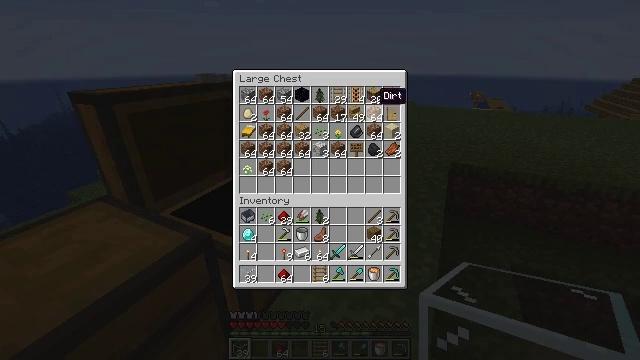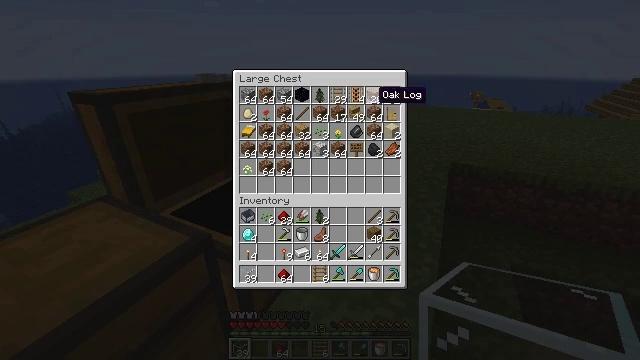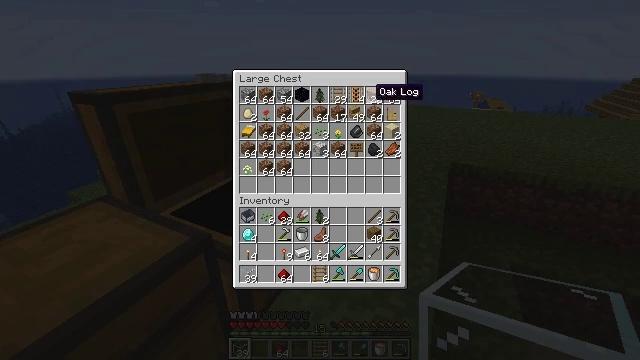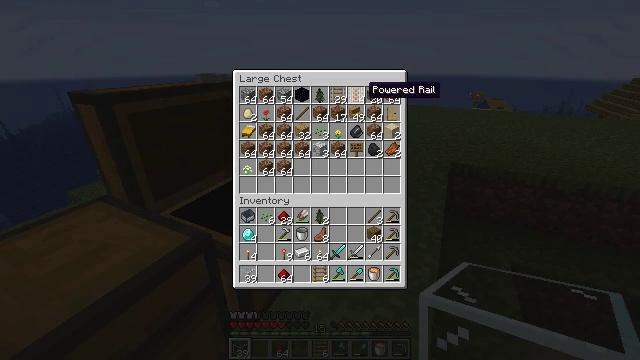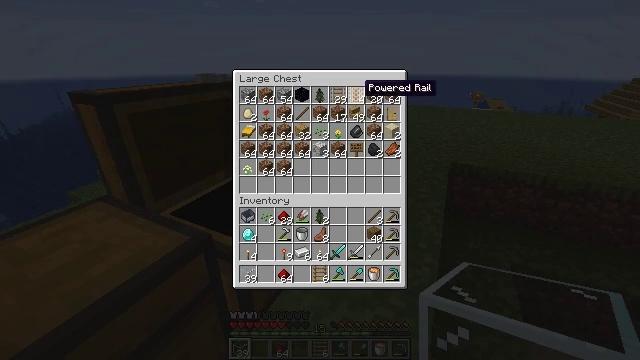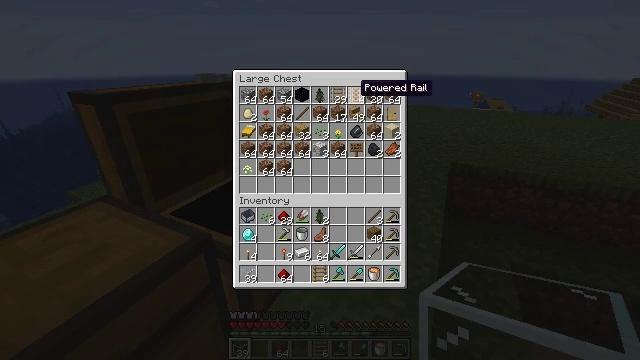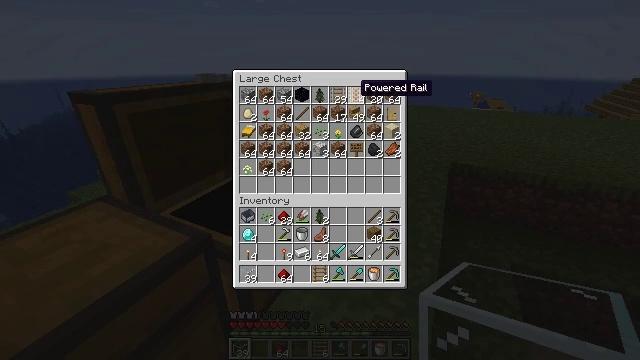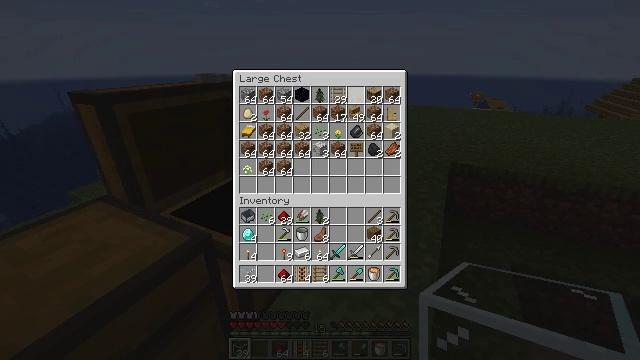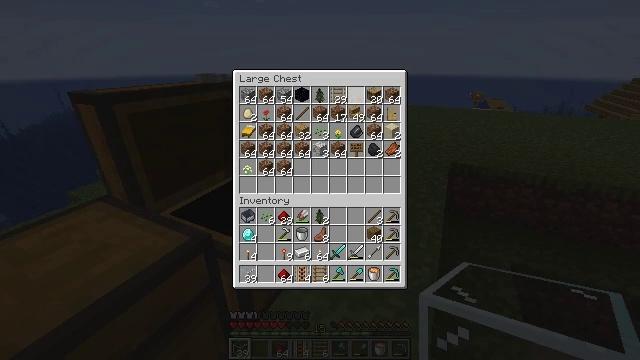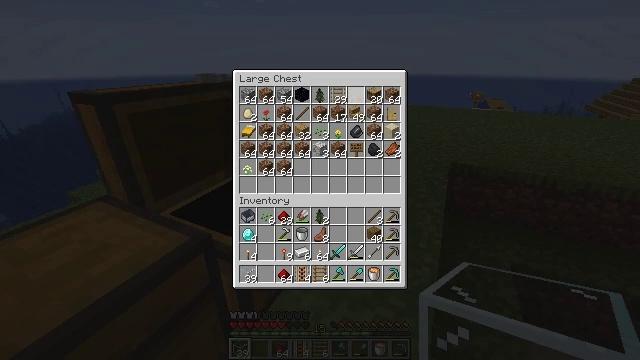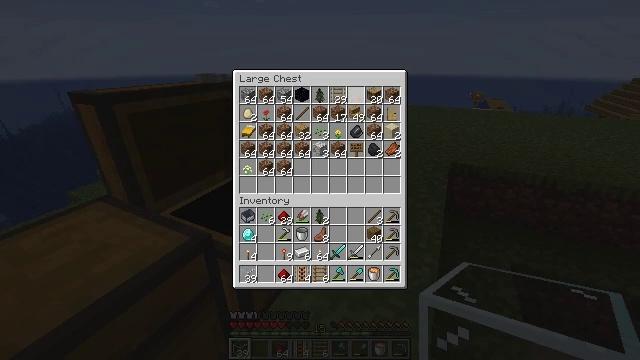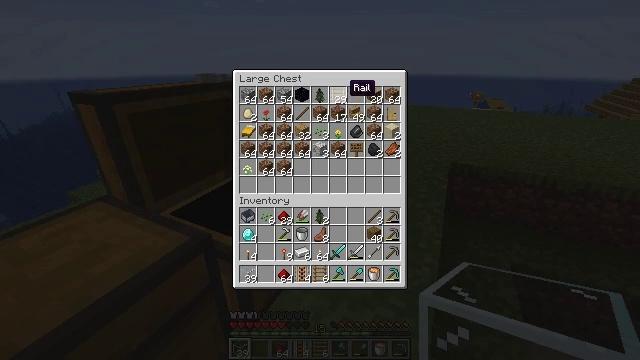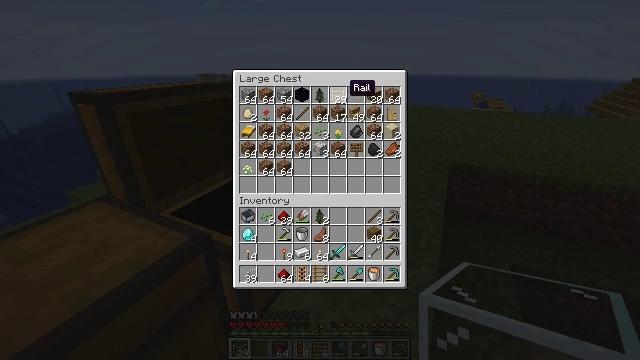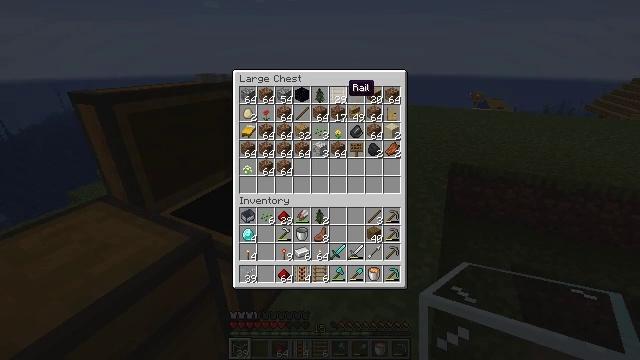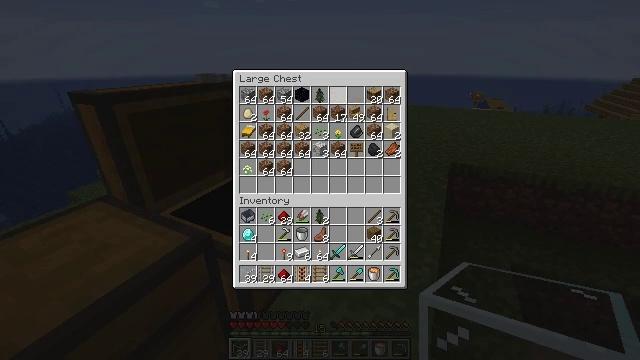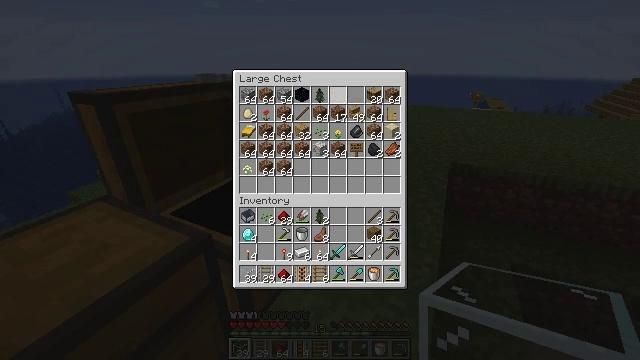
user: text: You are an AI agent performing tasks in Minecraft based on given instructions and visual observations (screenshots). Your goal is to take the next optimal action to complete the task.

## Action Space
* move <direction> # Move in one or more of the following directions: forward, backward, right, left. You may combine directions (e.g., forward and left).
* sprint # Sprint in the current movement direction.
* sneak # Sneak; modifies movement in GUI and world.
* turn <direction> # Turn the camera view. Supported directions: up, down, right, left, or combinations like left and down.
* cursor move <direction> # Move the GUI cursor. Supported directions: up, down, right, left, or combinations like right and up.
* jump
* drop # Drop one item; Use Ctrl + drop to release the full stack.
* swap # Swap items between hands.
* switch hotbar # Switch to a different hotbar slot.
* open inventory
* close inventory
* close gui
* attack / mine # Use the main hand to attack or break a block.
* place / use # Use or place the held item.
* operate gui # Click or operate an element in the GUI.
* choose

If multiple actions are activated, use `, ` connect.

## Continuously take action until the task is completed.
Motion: motion action
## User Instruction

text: Remove the ladder from its position.
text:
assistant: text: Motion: sneak
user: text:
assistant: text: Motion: sneak
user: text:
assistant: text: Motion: sneak, cursor move left
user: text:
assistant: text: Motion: sneak
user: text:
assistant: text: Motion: sneak
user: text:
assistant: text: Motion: sneak
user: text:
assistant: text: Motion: sneak, operate gui
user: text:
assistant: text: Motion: sneak, operate gui
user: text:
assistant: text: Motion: sneak, operate gui
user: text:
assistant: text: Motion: sneak
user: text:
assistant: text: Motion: sneak
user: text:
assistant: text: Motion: sneak
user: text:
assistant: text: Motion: sneak
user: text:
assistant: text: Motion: sneak, operate gui
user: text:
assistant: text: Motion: sneak, operate gui
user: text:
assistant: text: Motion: sneak, operate gui
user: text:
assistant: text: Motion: sneak, operate gui
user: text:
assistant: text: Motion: sneak
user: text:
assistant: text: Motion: sneak
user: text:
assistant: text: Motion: sneak
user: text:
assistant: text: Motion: sneak
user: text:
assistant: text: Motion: sneak
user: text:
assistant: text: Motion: sneak
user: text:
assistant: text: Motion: no_op
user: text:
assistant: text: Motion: no_op
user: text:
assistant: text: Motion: no_op
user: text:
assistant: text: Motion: no_op
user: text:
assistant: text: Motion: no_op
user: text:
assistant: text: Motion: no_op
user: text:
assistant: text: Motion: no_op